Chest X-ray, AP view. Patient: 52 years old, sex M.
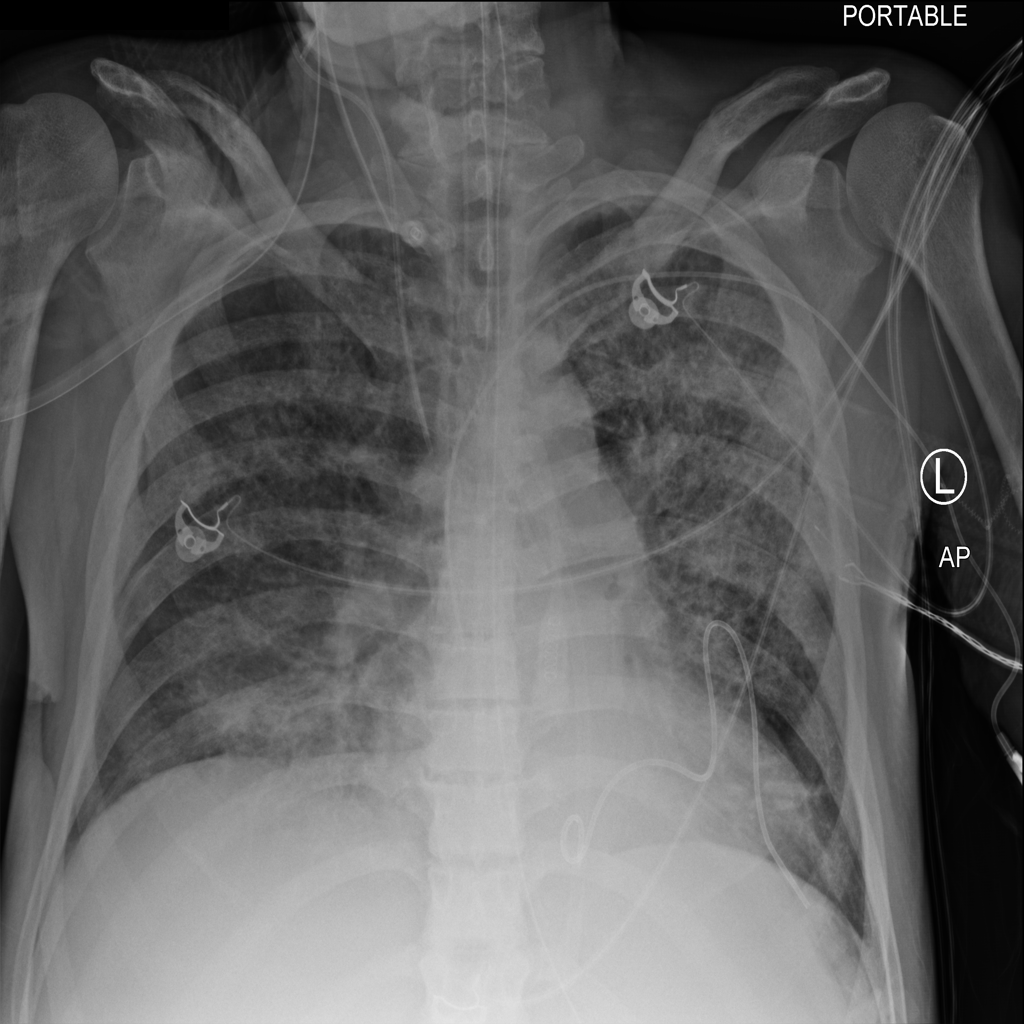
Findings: No Finding